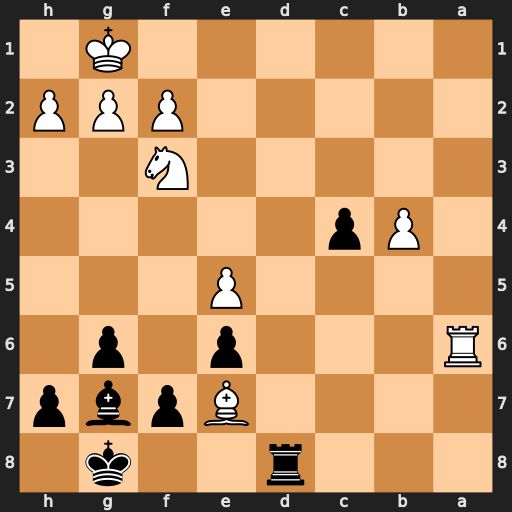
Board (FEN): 3r2k1/4Bpbp/R3p1p1/4P3/1Pp5/5N2/5PPP/6K1
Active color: b
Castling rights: -
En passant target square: -
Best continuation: Rd1+ Ne1 Rxe1#